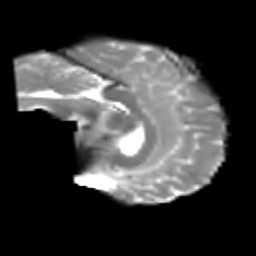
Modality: T2w
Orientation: sagittal
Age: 29
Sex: male
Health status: healthy